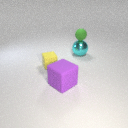
small yellow rubber cube to the left of large purple rubber cube